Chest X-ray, AP view. Patient: 9 years old, sex M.
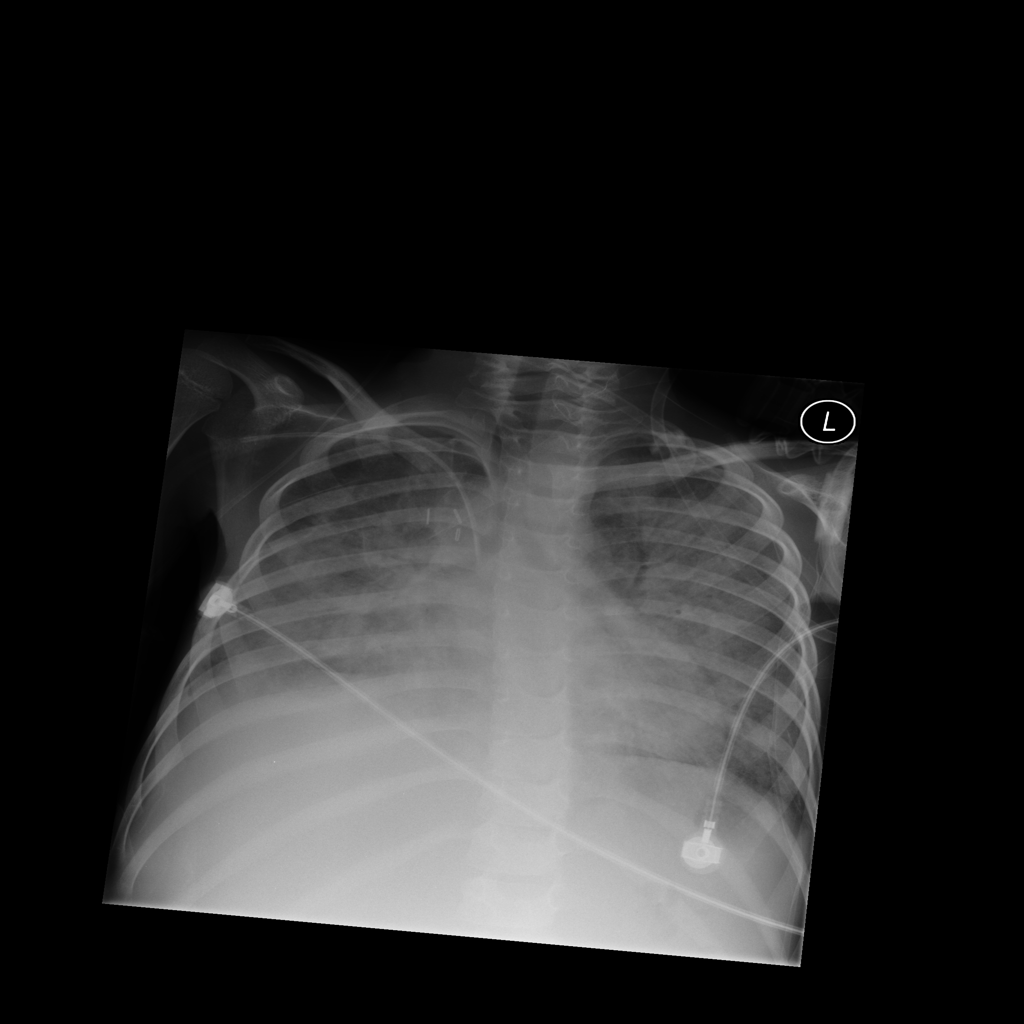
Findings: Infiltration, Pneumothorax